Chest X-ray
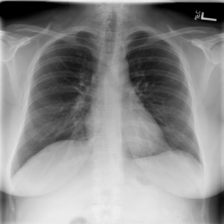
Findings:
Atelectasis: negative
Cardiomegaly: negative
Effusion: negative
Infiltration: negative
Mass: negative
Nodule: negative
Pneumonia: negative
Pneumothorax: negative
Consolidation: negative
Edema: negative
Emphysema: negative
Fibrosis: negative
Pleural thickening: negative
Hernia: negative